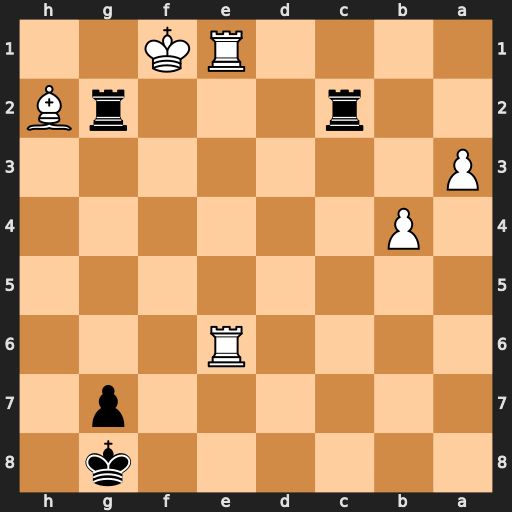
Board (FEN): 6k1/6p1/4R3/8/1P6/P7/2r3rB/4RK2
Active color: b
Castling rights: -
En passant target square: -
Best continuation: Rcf2#